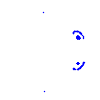
Particle: pion